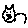
Label: cat